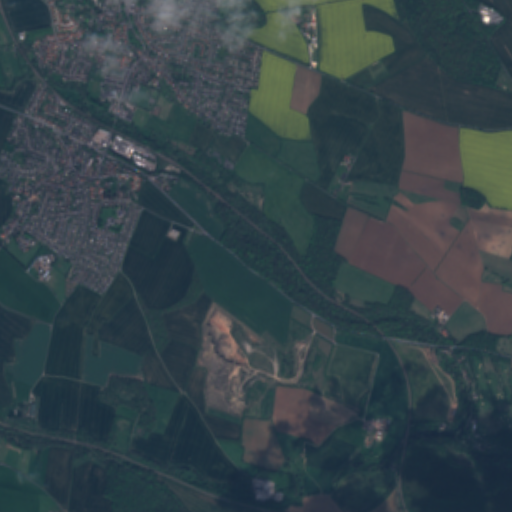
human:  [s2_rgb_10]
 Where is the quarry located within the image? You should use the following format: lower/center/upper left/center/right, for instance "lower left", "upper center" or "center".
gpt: The quarry is located in the lower center of the image.
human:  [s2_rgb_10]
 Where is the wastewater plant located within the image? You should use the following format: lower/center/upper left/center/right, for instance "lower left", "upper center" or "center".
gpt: The wastewater plant is located in the upper center of the image.
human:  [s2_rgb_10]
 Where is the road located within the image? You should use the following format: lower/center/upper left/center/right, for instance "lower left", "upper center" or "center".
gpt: There is no road in the image.